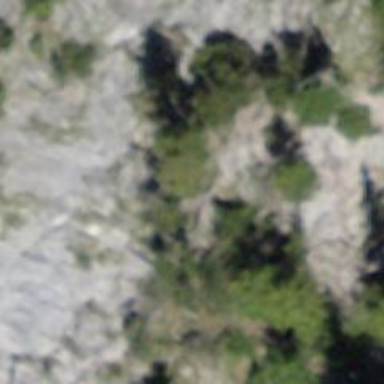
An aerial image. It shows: Cliff in nature.